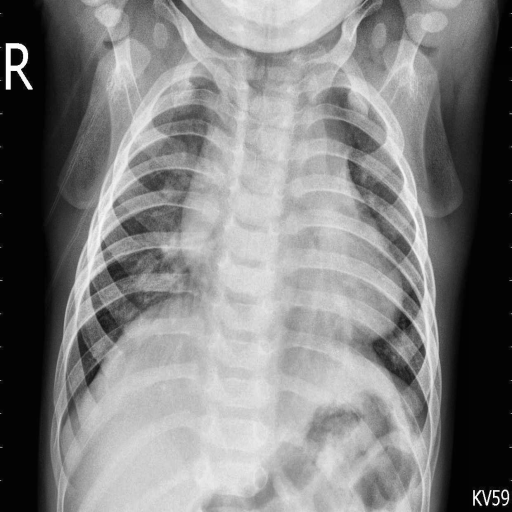
Finding: PNEUMONIA